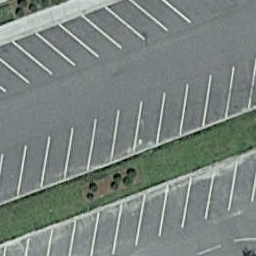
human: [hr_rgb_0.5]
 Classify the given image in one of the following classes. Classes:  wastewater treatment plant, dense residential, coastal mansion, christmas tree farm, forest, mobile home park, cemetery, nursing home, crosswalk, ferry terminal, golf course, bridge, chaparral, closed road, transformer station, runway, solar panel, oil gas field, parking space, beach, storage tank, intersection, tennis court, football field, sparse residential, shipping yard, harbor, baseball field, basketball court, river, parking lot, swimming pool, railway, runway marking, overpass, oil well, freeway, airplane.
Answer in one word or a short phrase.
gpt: parking space